Field crop: tomato
Growth stage: 2
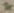
Species: solanum